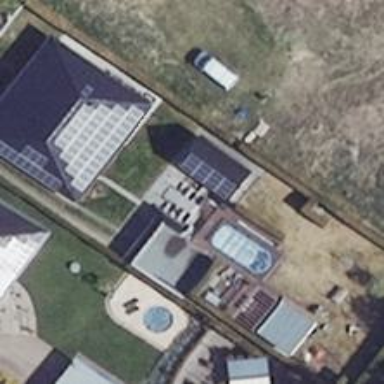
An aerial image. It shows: Solar photovoltaic panel generating electricity through small installation.